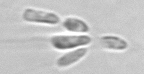
Label: Dinobryon